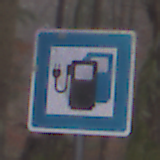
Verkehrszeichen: LadestationFuerElektrofahrzeuge
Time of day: Midday
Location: Outdoor (Nature)
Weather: Overcast
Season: Autumn
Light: Natural